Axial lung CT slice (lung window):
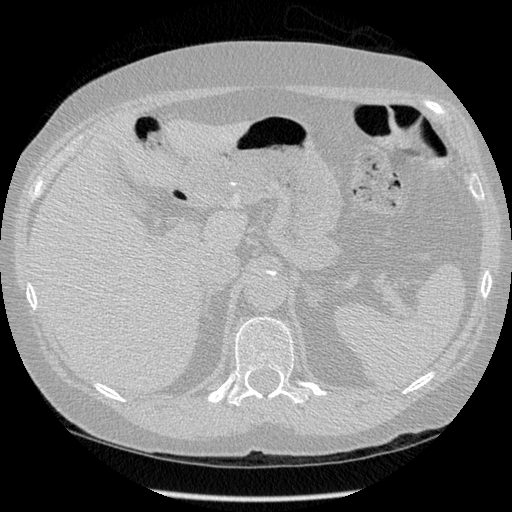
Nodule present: no